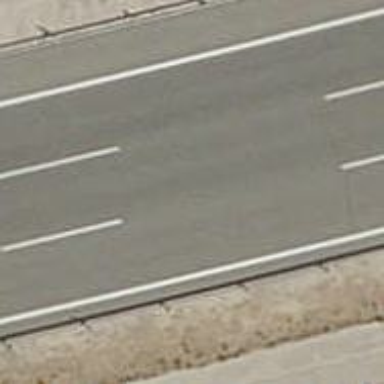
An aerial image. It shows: Motorway.